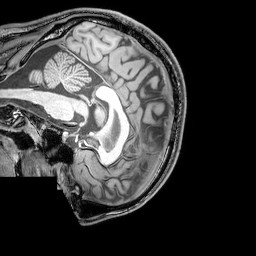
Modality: T1w
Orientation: sagittal
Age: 26
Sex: male
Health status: healthy
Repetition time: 0.081 s
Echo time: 0.037 s